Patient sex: M
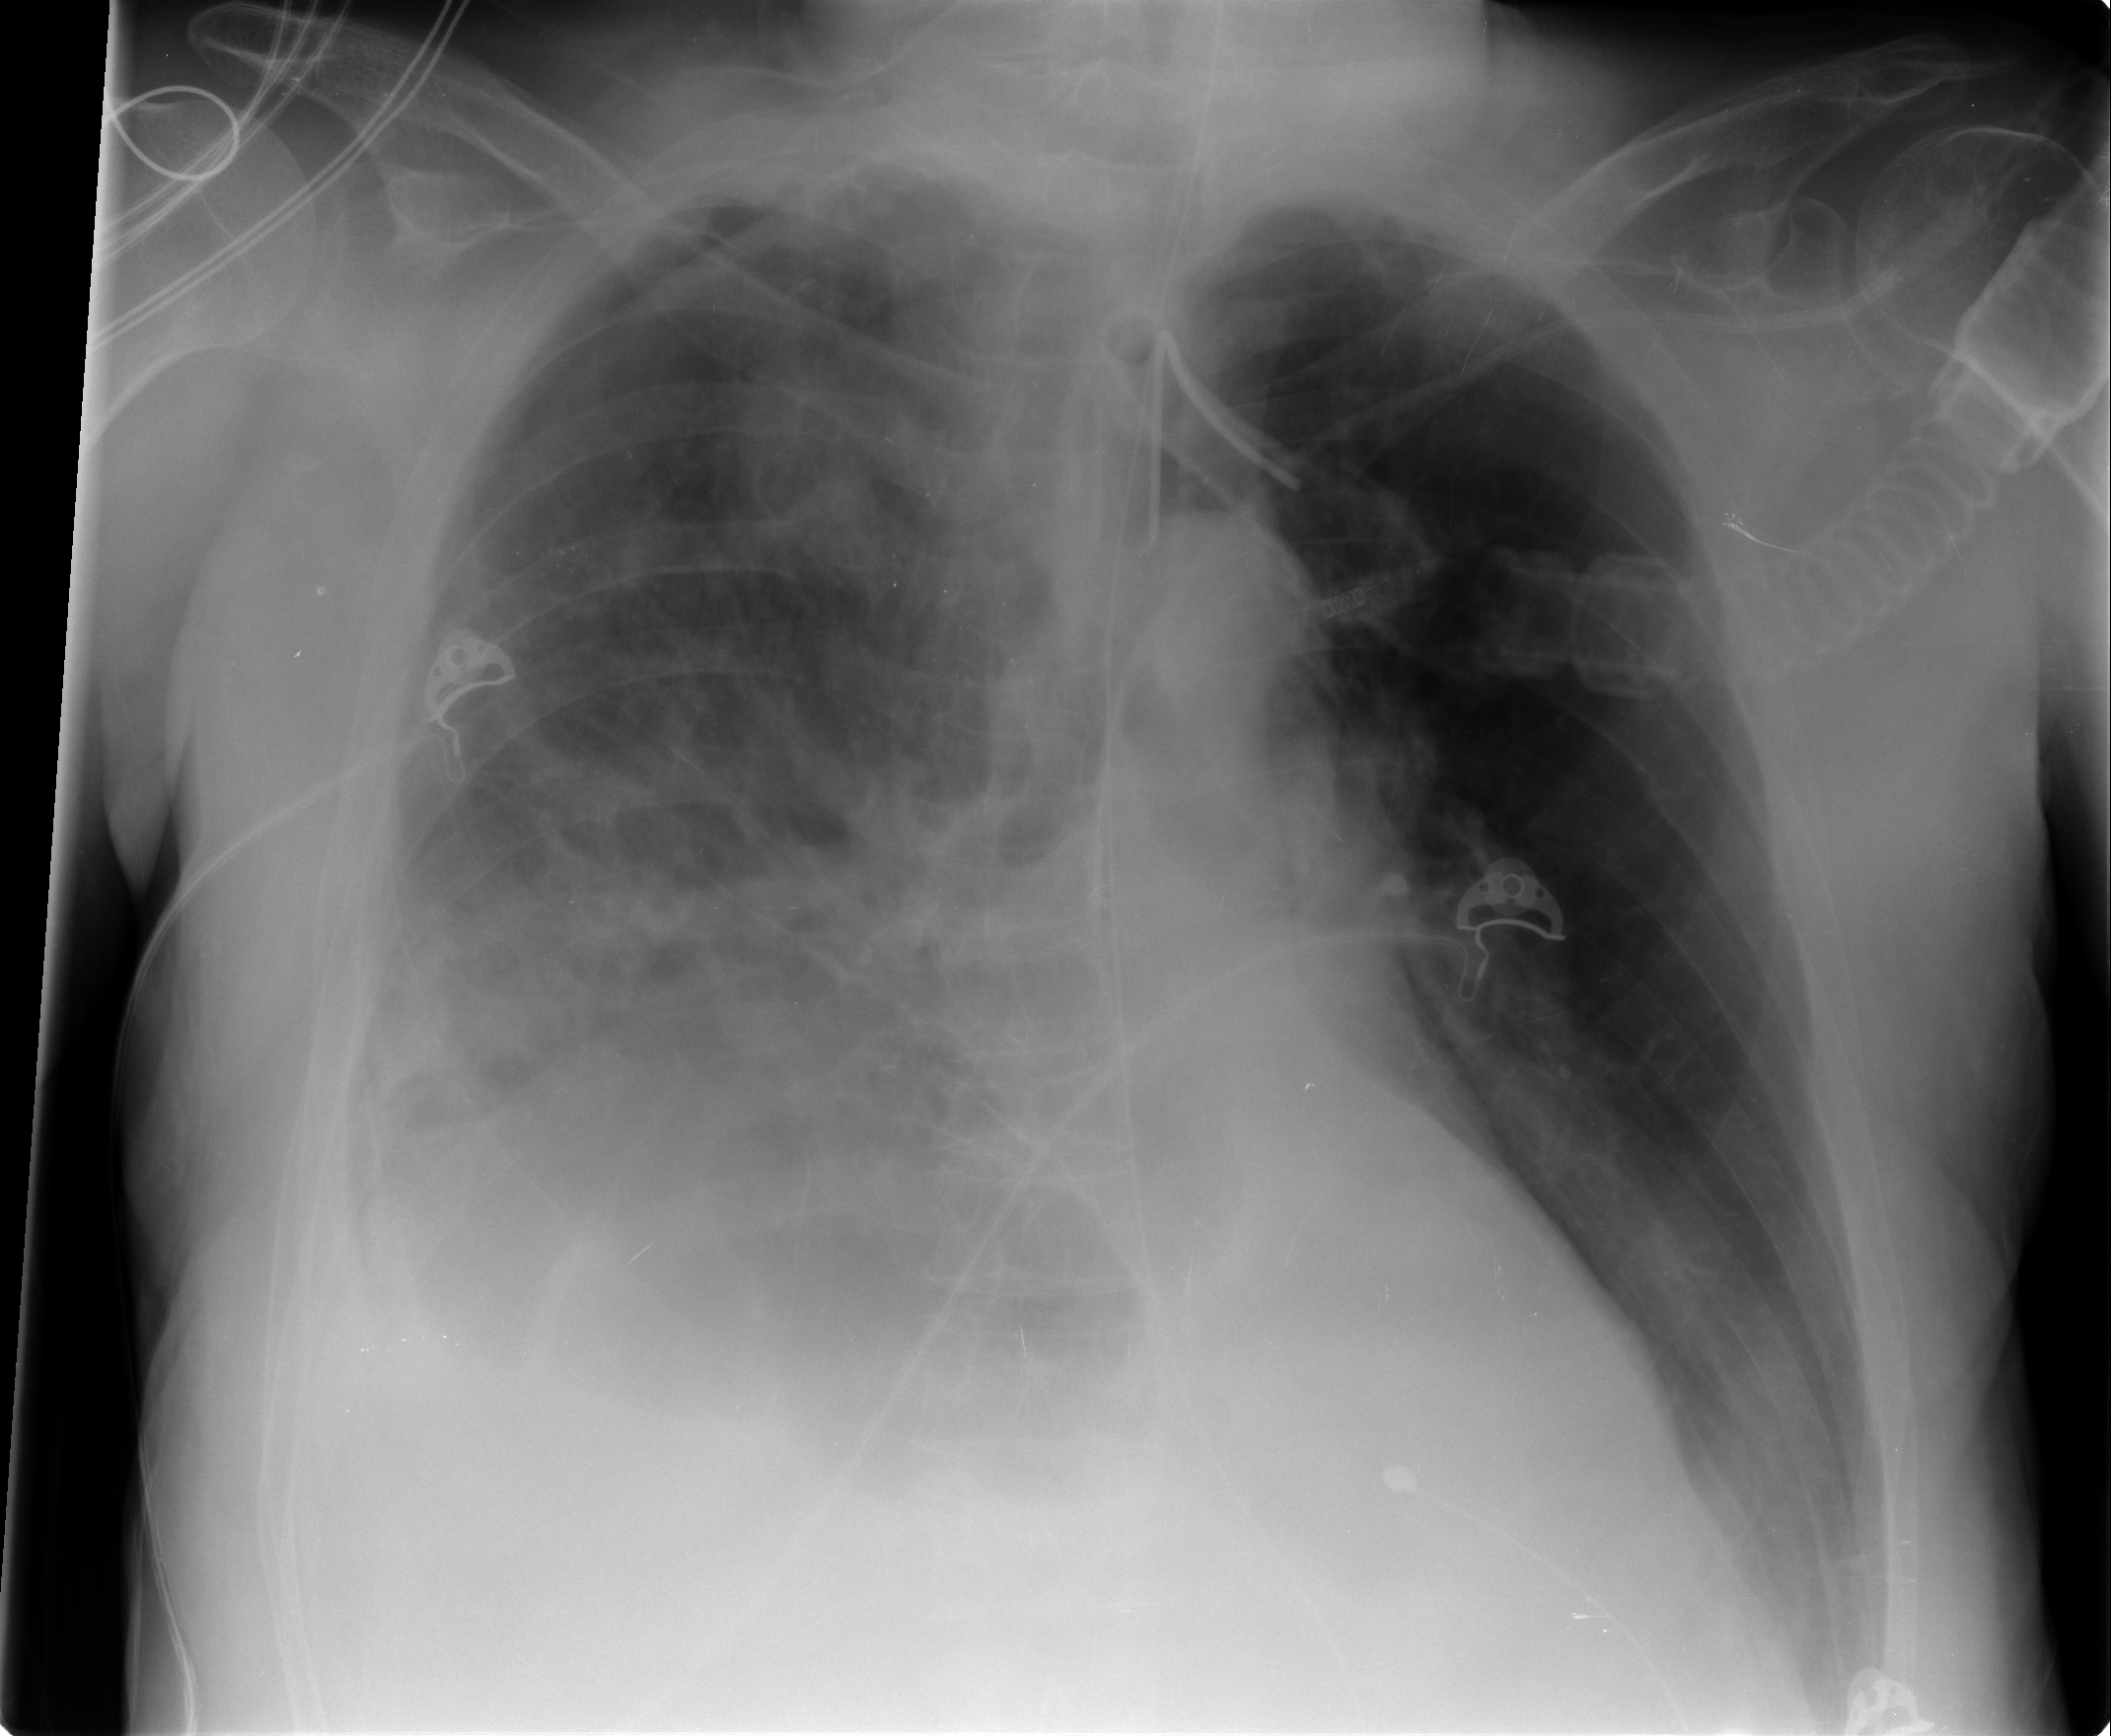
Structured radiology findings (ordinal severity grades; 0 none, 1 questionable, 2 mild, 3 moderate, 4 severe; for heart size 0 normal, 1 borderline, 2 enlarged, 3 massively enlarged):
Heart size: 0
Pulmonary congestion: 2
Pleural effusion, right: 3
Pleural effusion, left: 1
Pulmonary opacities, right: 3
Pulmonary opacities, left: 0
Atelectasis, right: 3
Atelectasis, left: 0